Question: I already asked a similar question which led to more problems along the way.
I have a navbar with drop down menus that reveal on hover. I have "global links" to pages like "Home", "Sample-Page" or "Contact". On hover some of them reveal a drop down that links to anchor of the specific page. I want to use a smooth scroll script to jump from anchor to anchor. Here's an image to illustrate the situation.

Right now, I'm using this script:
'''
$('.sub-menu .current-menu-item a').on('click', function(event) {
event.preventDefault();
var target = $(this).attr('href');
target = $('#' + target.split('#')[1]);
if( target.length ) {
$('html, body').animate({
scrollTop: target.offset().top
}, 1000);
}
});
'''
As you can see, it relies on CSS-classes to limit its functionality to the current-page (CSS-class is assigned by PHP). This means if I'm on "Sample-Page" and I click on the link "/sample-page#anchor1" the page smoothly scrolls to that anchor. However, if I'm on "Sample-Page" and click "/contact#anchor1", the link directs me only to "Contact" but completely ignores the anchor.
For the jump between pages (page1 to page2 or page1 to page2#anchor) smooth scrolling makes absolutely no sense, so it only needs to be activated in those cases when you're already on the page with the anchors.
Somehow, my script needs to check on which page you are.
It also has to differ between these cases:
When a link is clicked, check
- - -
I hope you understand my problem. I would really appreciate any help!
Keep in mind that my links in the navbar look like this "/contact#anchor1" or "/sample-page#anchor2".
And here is the fiddle for you, so you can work with what I already have: <URL>
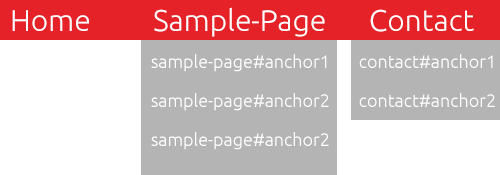
Answer: You can simplify this by using '.hash' which returns the hash fragment only. Something like this (explained in code comments):
<URL>
'''
$('.test').on('click', function (event) {
var h = this.hash; // get the hash fragment
var t = $(h); // get any element using hash fragment as selector
if (t.length > 0) { // if there are any elements with the id same as hash
event.preventDefault(); // then prevent the default behavior
$('html, body').animate({ // and start animating the scroll
scrollTop: t.offset().top
}, 1000);
}
/*
If there are no elements with the same id as the hash,
it means it belongs to another page.
then we do not preventDefault and hence the normal jump to page.
*/
});
'''
: (I overlooked the fact that there could be anchors with same name across pages and also got confused by fiddle as the anchor page name prefix does not match the current page location):
You could also try this:
'''
$('.test').on('click', function (event) {
var h = $(this.hash);
var t = $(this).attr("href").split('#')[0]; // get the page name from href
var l = window.location.pathname.replace(/\//g,""); // get the pathname from location
if (t == l) { // if pathname matches the href page name
event.preventDefault();
$('html, body').animate({
scrollTop: h.offset().top
}, 1000);
}
});
'''
The above code cannot be tested in fiddle.